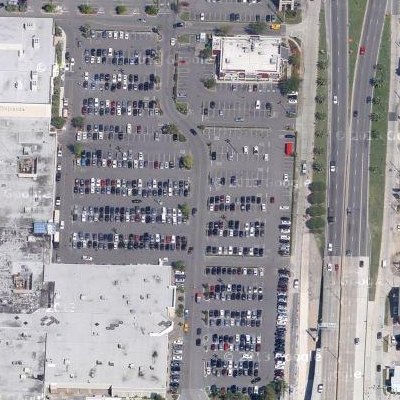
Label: Parking